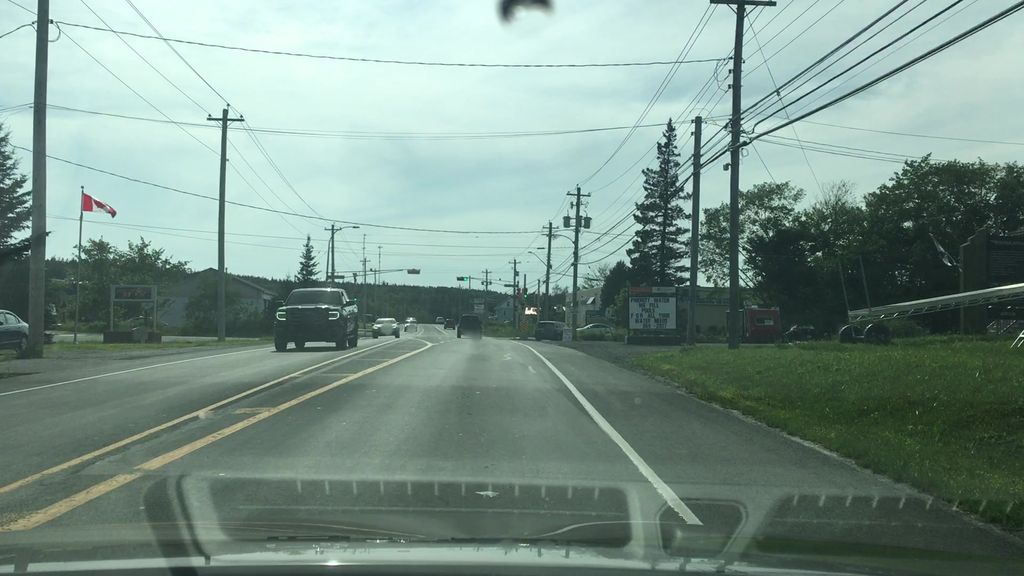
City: halifax